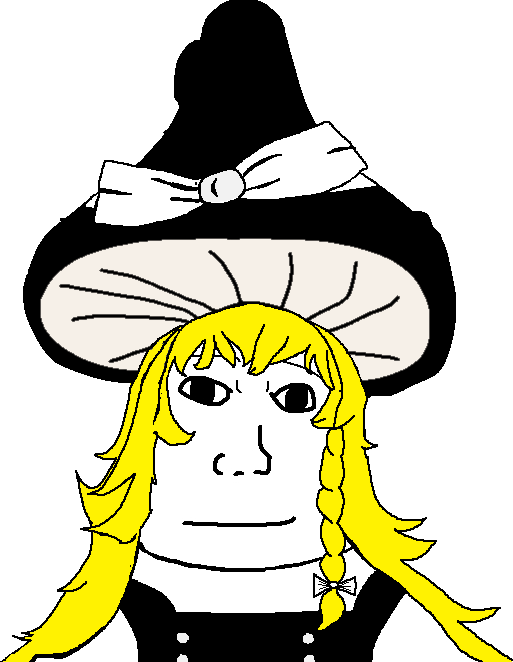
Label: 5_Shroomjak